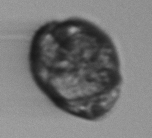
Label: Margalefidinium